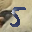
Label: 5